Question: I am trying to implement a script to analyze some of my data. I have position information for three points (p1,p2,p3). I would like to find the angular displacement of point p3 from the vector p1p2, as in this picture:

p3a, p3b, p3c, p3d show possible relative positions for p3. As shown, I would like the sign of the output angle to describe its relative position to vector p1p2.
The code I am using is as follows (adapted to the diagram):
'''
v1 = p2 - p1;
x1 = v1(1);
y1 = v1(2);
v2 = p1 - p3;
x2 = v2(1);
y2 = v2(2);
angle = atan2d(x1*y2-y1*2,x1*x2+y1*y2);
'''
This works as desired when p3 is at p3a, giving a negative angle of the right size (-77 degrees). However, when p3 is at p3d, it outputs a large positive angle (+150 degrees), as opposed to the desired large negative angle.
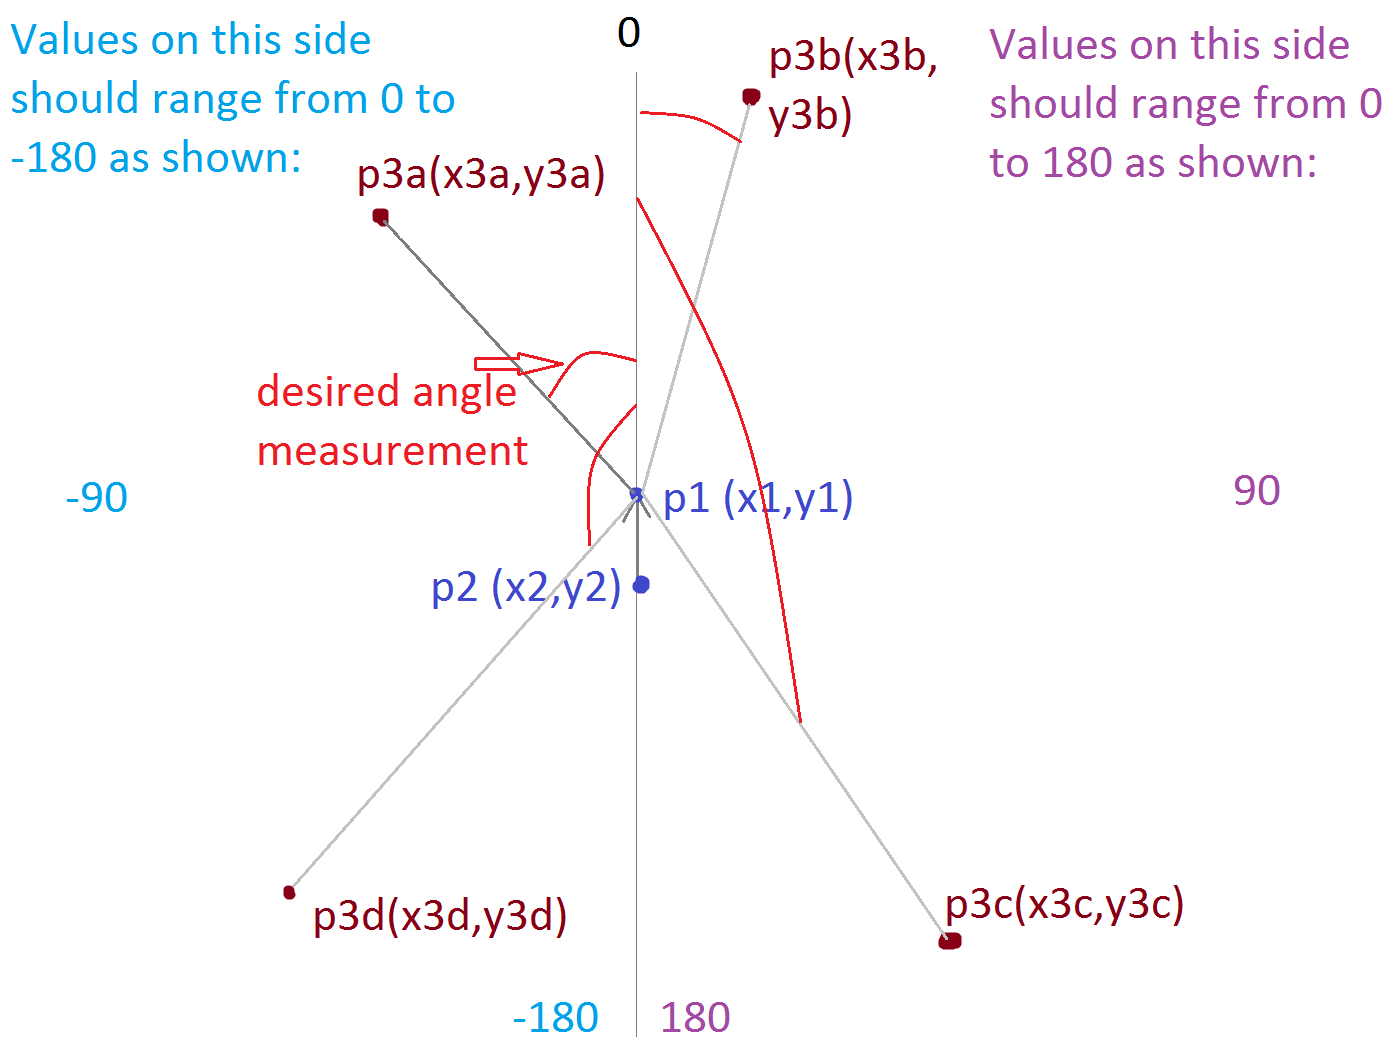
Answer: To start with, an easier way to think about the angle between two 2D vectors with coordinates is to align an axis with your coordinate vectors and think about the relationship between two vectors. Using the drawing below, we can see that a relative angle can be found by subtracting one angle from the other.

Source: <URL>
It is not too hard to figure out looking at this graph that we can say
'''
angle = atan2d(y2,x2) - atan2d(y1,x1)
'''
However, since neither of your vectors are known to be aligned along the coordinate axis, the case can arise where the difference above is not in the range (-180, 180). This means we need to code in a check to add or subtract 360 degrees to get our desired angle:
'''
if abs(angle) > 180
angle = angle - 360*sign(angle)
end
'''
Note, you are using a kind of reverse notation (CW positive) so the final code would look like:
'''
v1 = p1 - p2;
x1 = v1(1);
y1 = v1(2);
v2 = p3 - p1;
x2 = v2(1);
y2 = v2(2);
angle = atan2d(y1,x1) - atan2d(y2,x2)
if abs(angle) > 180
angle = angle - 360*sign(angle)
end
'''
Where v1 and v2 have been changed to match your drawing.